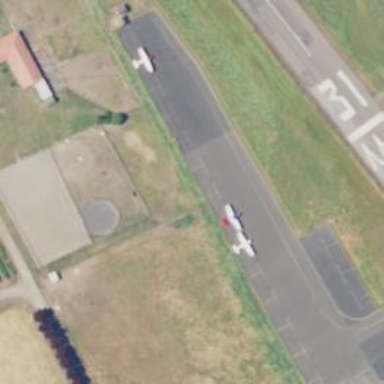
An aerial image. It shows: Apron at the airport with asphalt surface.